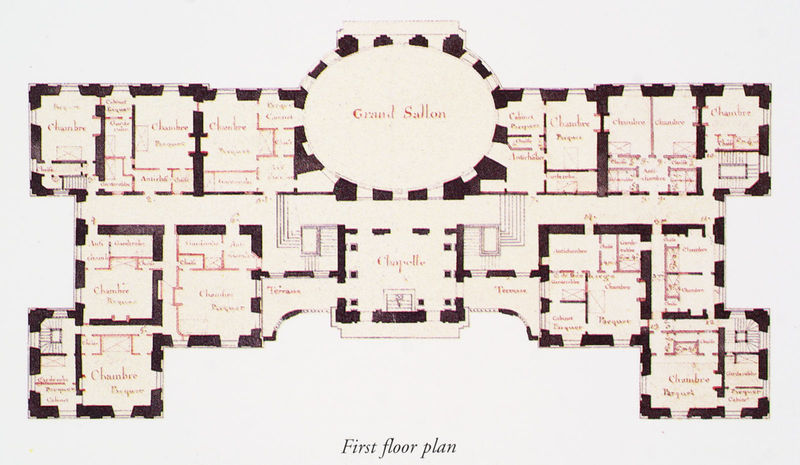
Titel: Vaux-le-Vicomte, Grundriss
Künstler: Jean-Baptiste Berthier
Schlagwörter: fenster, raum, schwarz, skizze, zeichnung, zimmer, gebäude, haus, rot, schloss, architektur, barock, kirche, oval, rund, stock, balkon, schrift, türen, saal, französisch, treppe, treppen, könig, salon, eingang, rechteck, palast, stockwerk, räume, entwurf, grand, kapelle, plan, quadrat, bau, englisch, handschrift, grundriss, etage, maßstab, bauzeichnung, architekt, chambre, erdgeschoss, first, masstab, erster stock, vestibül, blaupause, pläne, wohnsitz, floor, schwqarz, victorian, chapelle, sallon, first floor, floor plan, grand sallon, first florr